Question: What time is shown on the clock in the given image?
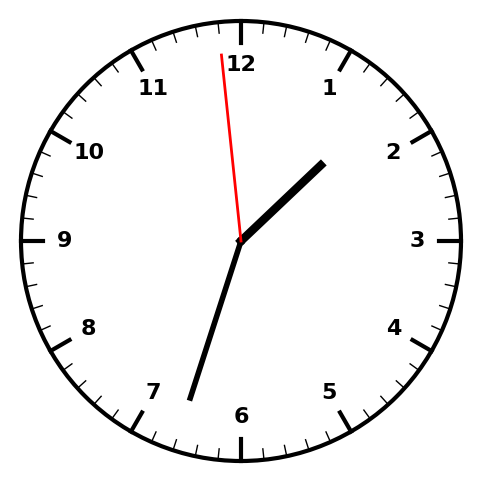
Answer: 01:32:59